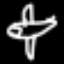
Label: airplane